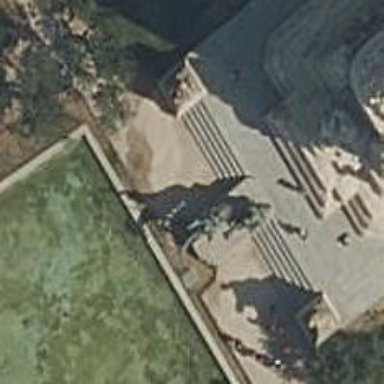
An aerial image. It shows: Statue is seen in the image.